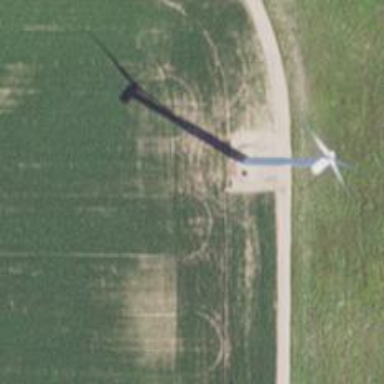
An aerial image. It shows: Wind turbine generating power.